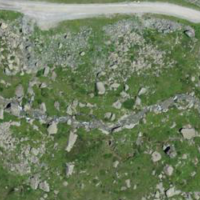
EUNIS habitat code: 26
Species observed at this site:
Arnica montana
Marmota marmota
Phoenicurus ochruros